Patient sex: M
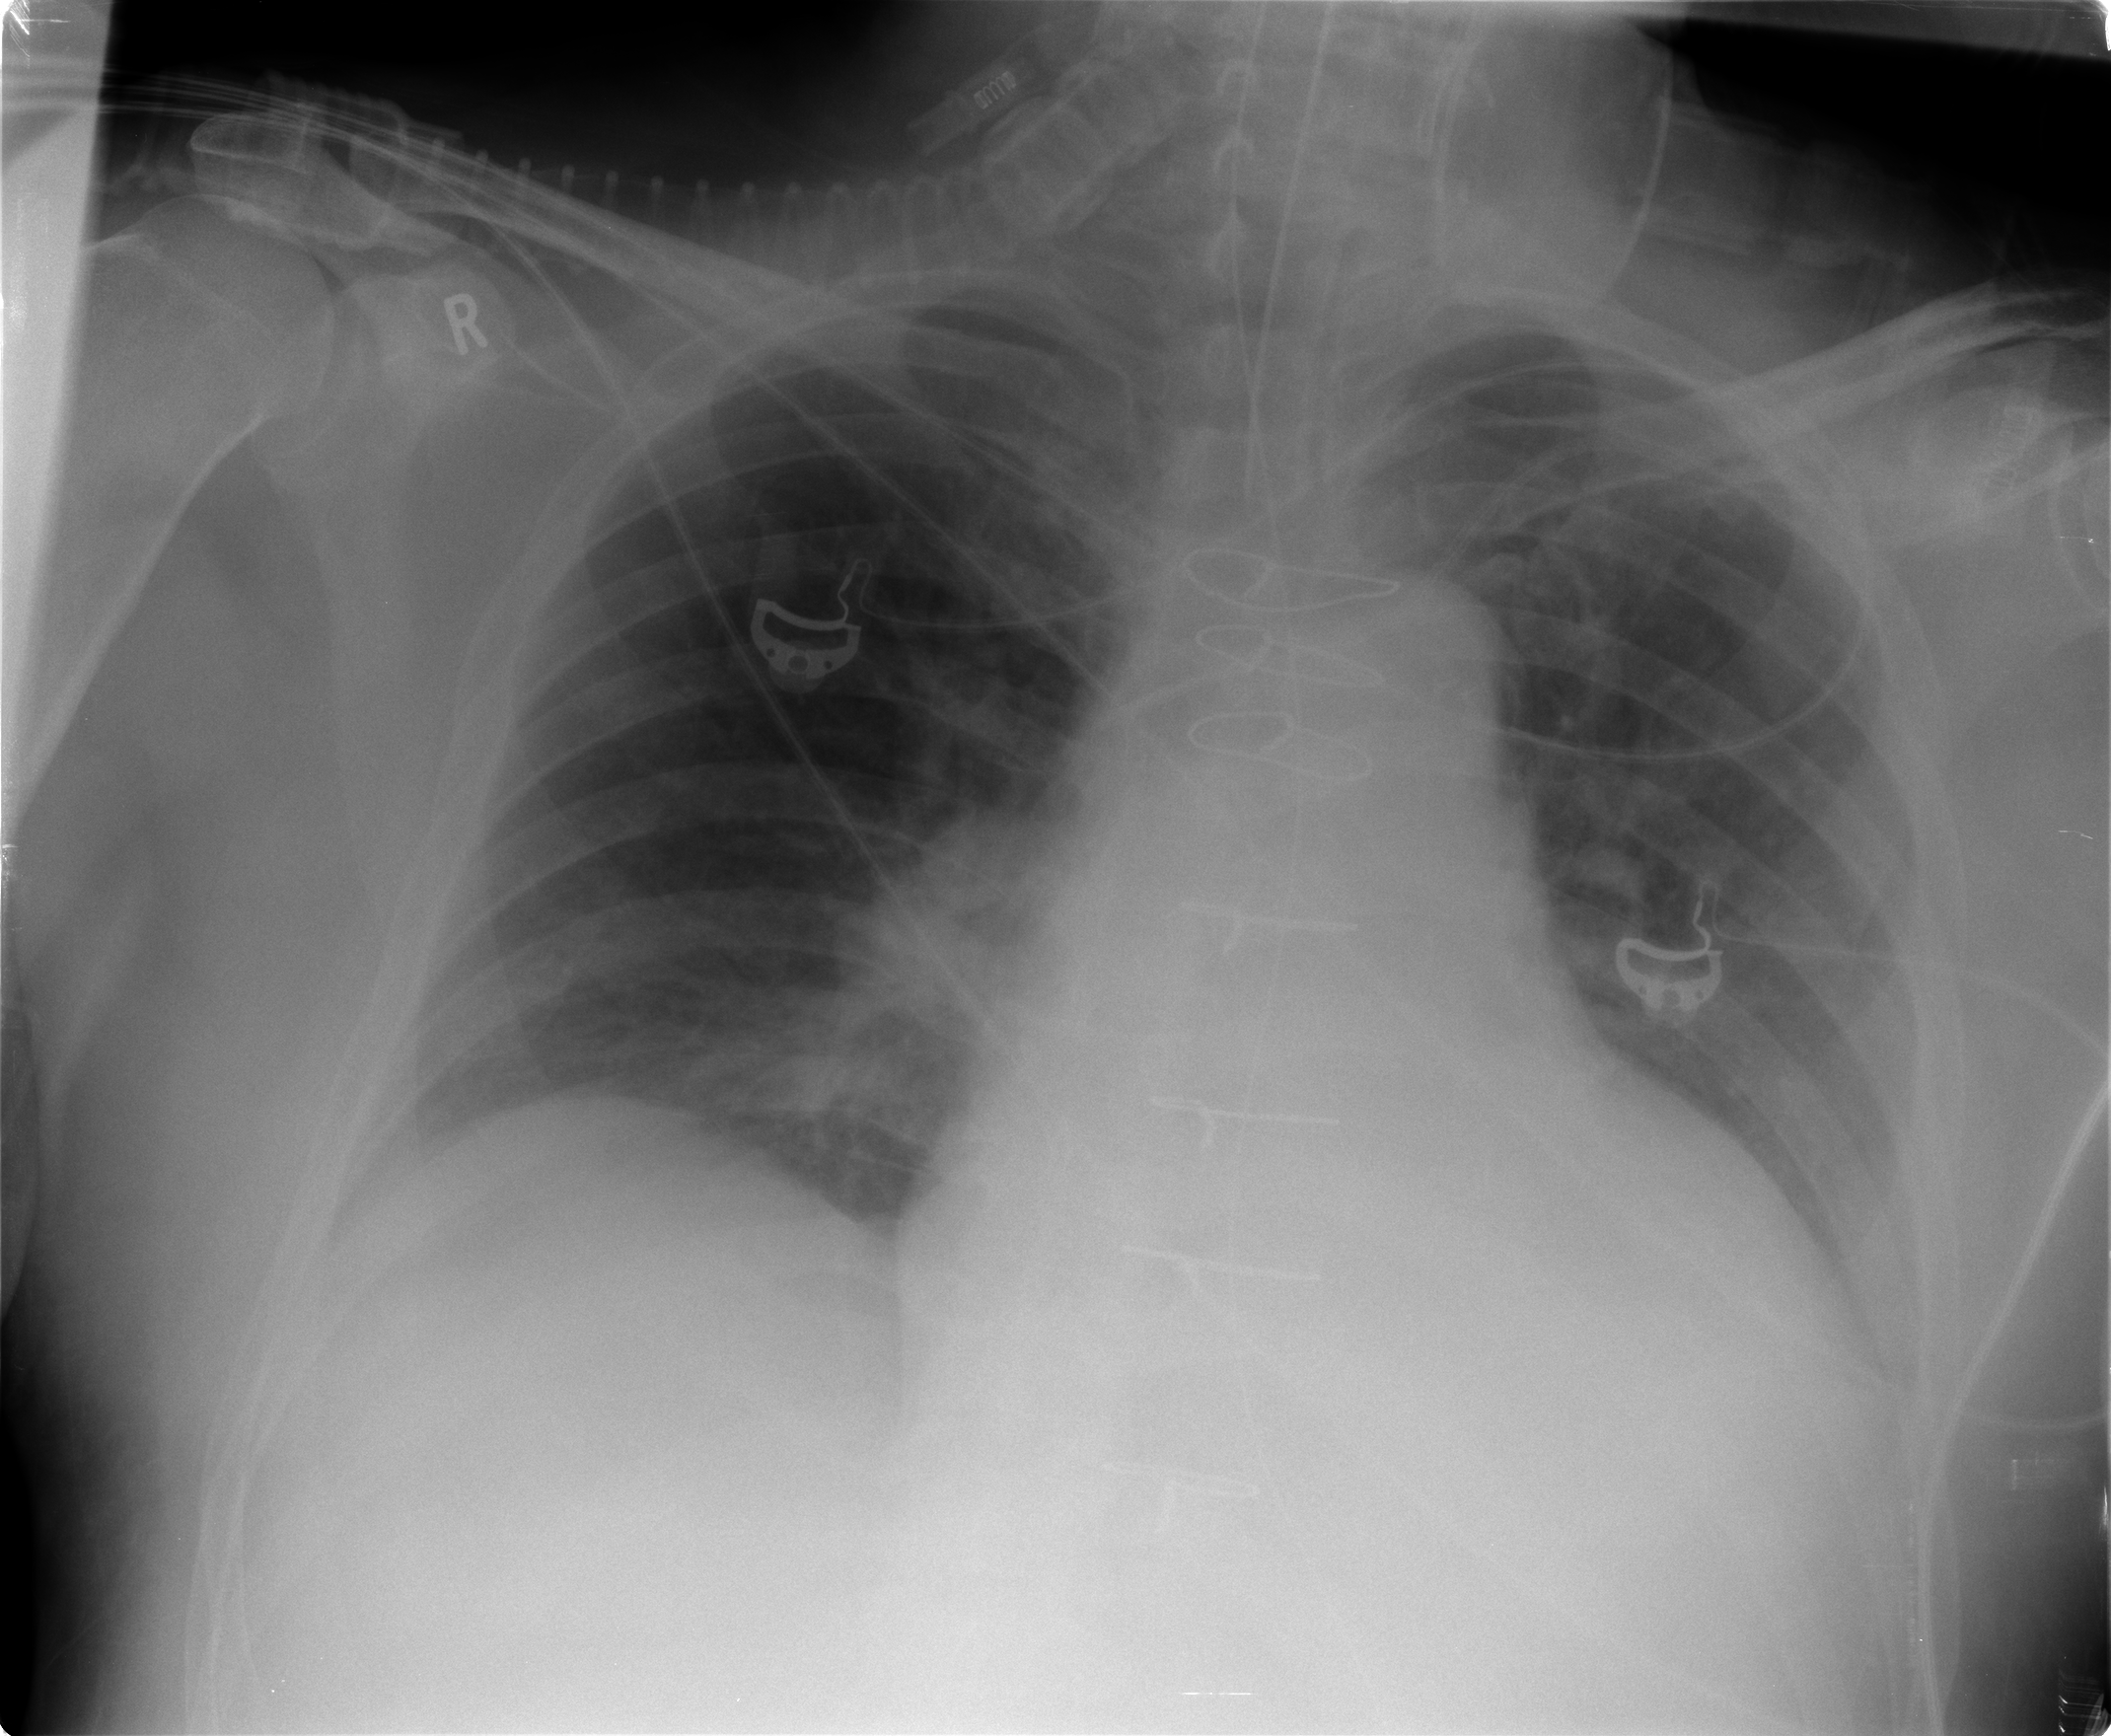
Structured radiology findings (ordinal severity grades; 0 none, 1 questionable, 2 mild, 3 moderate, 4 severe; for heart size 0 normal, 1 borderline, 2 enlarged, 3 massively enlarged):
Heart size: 2
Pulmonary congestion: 2
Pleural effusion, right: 0
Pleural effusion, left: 2
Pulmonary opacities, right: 0
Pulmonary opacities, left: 0
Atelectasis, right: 1
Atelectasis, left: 2